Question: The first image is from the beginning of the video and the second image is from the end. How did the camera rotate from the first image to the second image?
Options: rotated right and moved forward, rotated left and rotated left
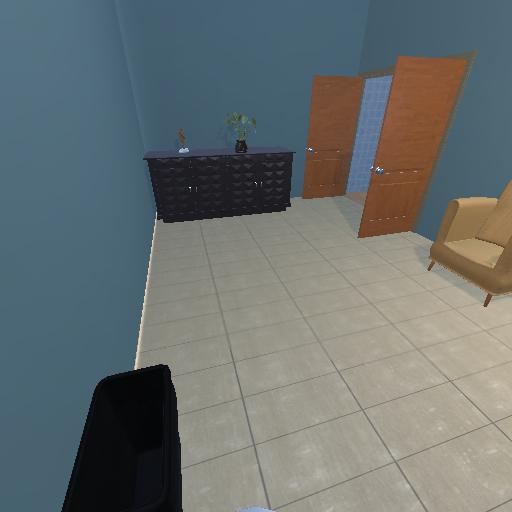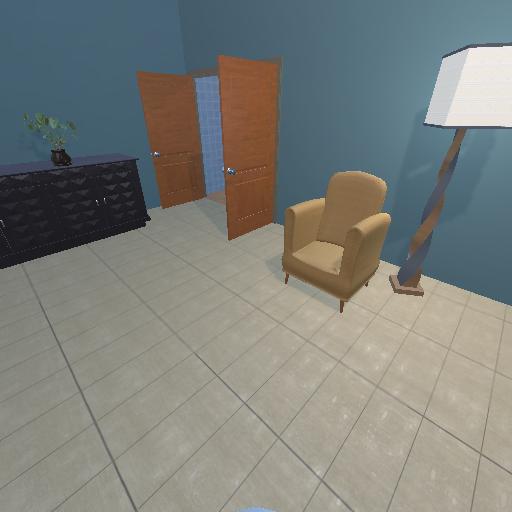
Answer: rotated right and moved forward